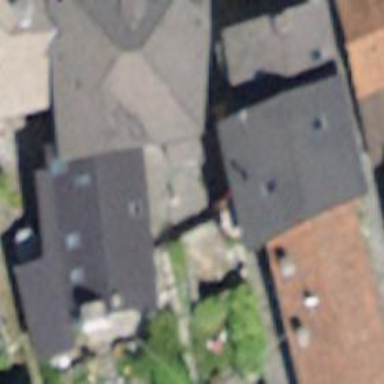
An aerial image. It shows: House with hipped roof.